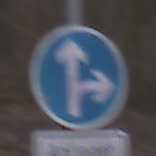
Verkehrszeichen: VorgeschriebeneFahrtrichtungGeradeausOderRechts
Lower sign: PersonengruppenFrei1
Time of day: MorningAfternoon
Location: Outdoor (Nature)
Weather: Overcast
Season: Autumn
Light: Natural